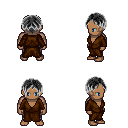
a pixel art fantasy rpg character, male body template, human, dark skin, brown robe, metal pants, gray parted hairstyle, four views (front, back, left, right), 2x2 character sprite sheet, small pixel art, hard edges, no anti-aliasing